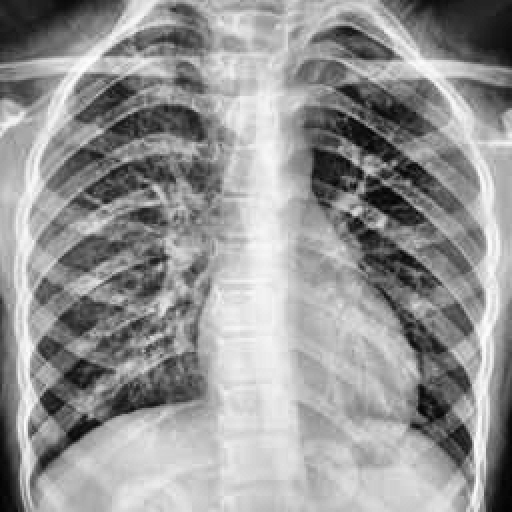
Finding: TUBERCULOSIS